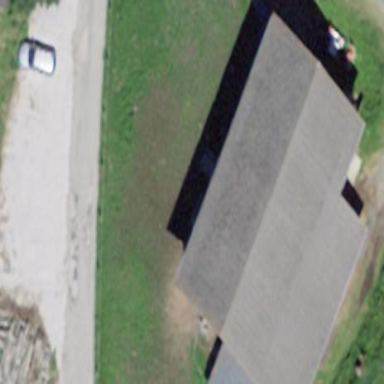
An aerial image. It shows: Stable building.